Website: macys
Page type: billing-address
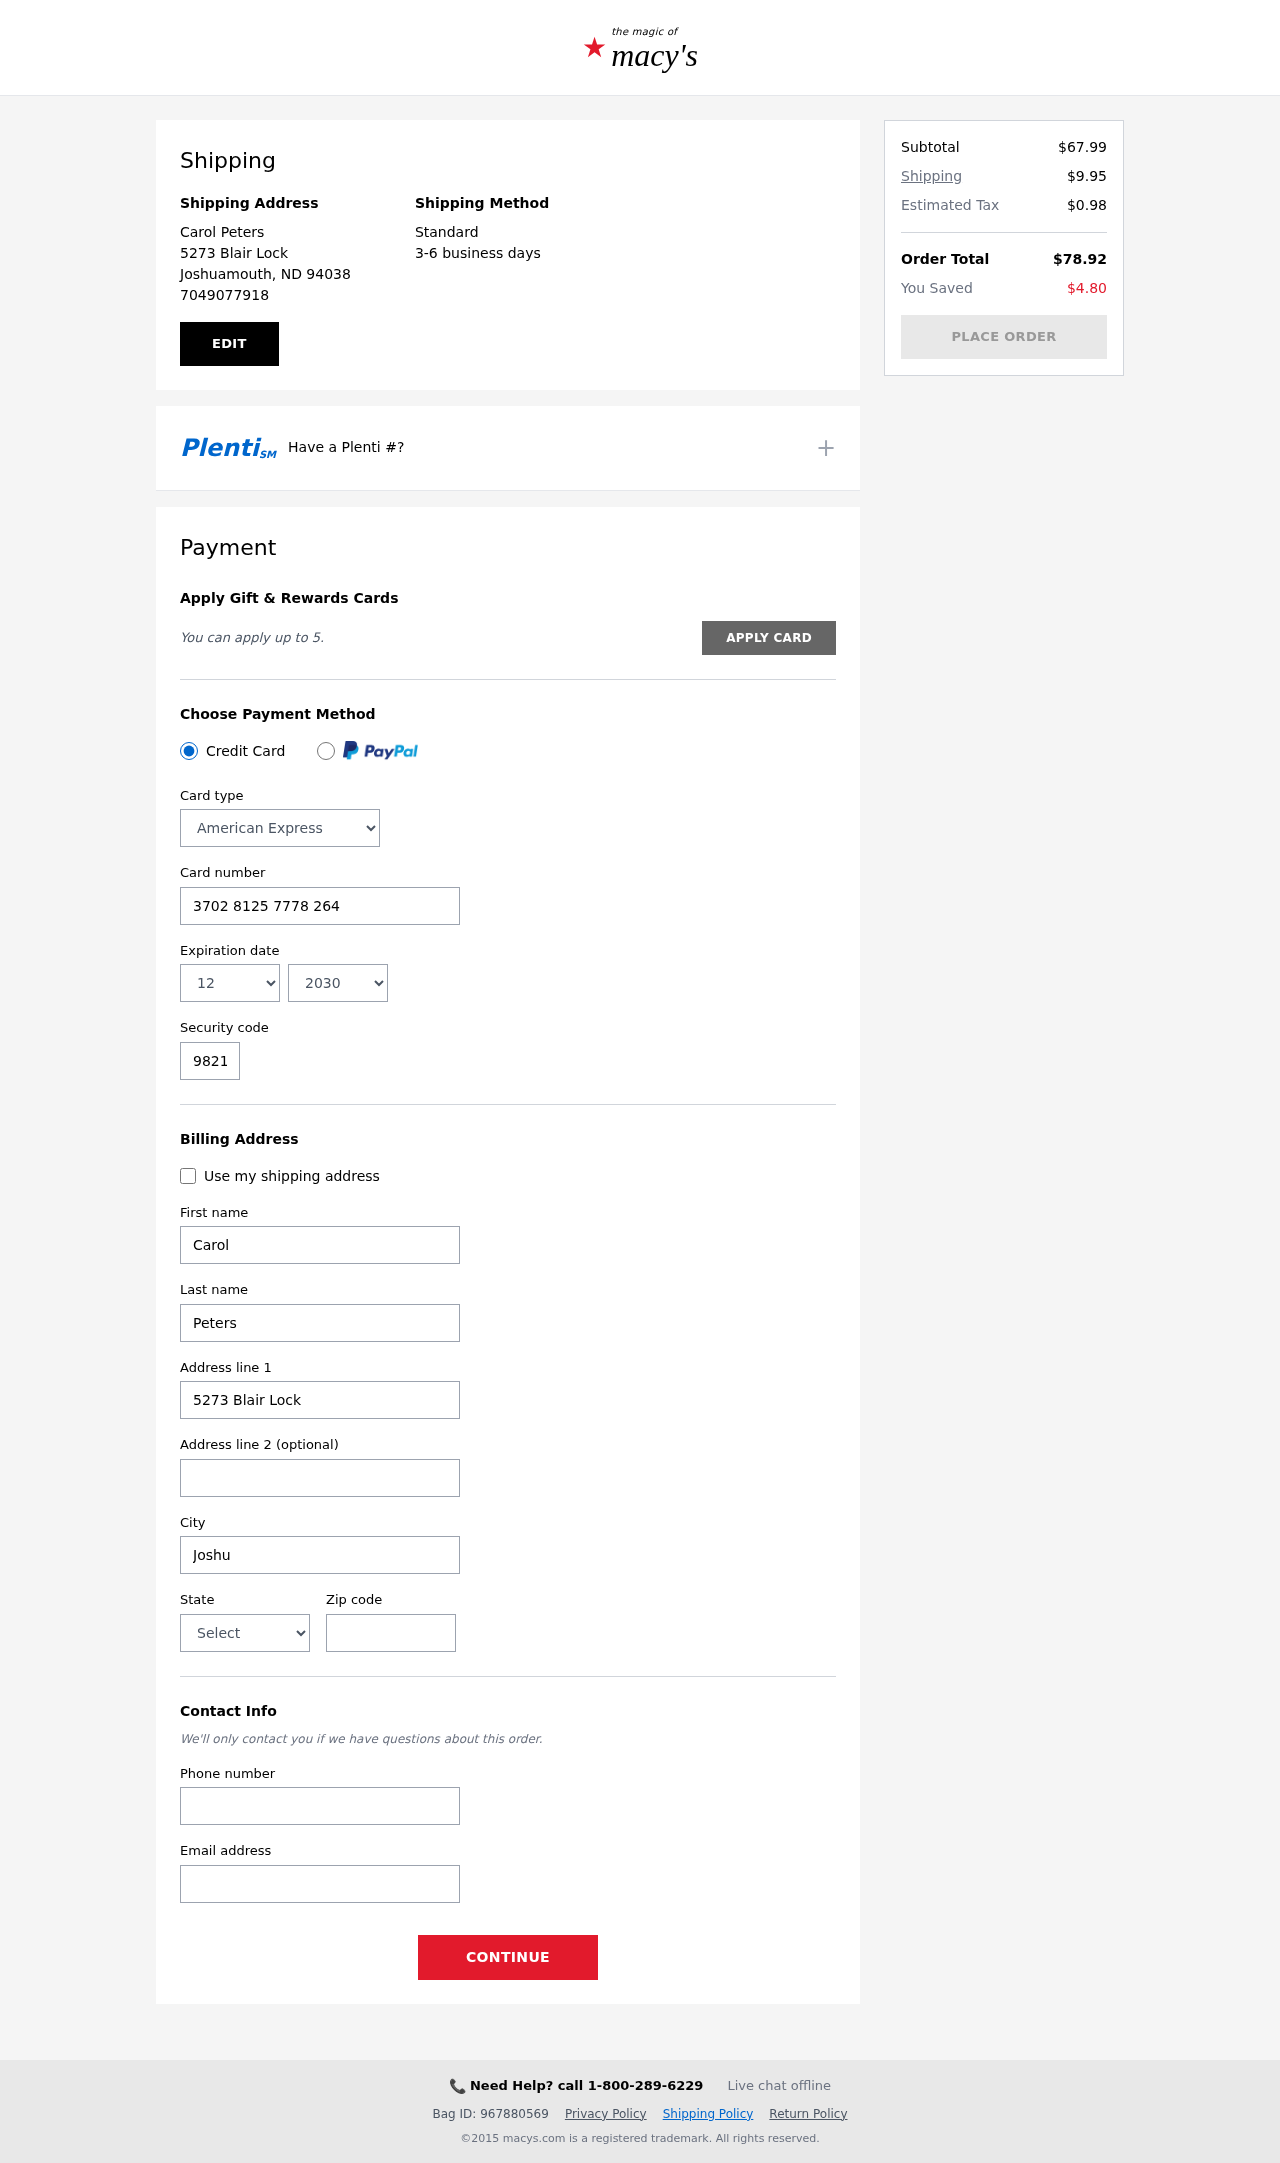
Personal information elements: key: PII_CARD_CVV
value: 9821
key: PII_CARD_EXPIRY_MONTH
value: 12
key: PII_CARD_EXPIRY_YEAR
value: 30
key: PII_CARD_NUMBER
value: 3702 8125 7778 264
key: PII_CARD_TYPE
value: American Express
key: PII_CITY
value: Joshuamouth
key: PII_CITY_STATE_ZIP
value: Joshuamouth, ND 94038
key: PII_EMAIL
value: cpeters@gmail.com
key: PII_FIRSTNAME
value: Carol
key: PII_FULLNAME
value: Carol Peters
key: PII_LASTNAME
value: Peters
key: PII_PHONE
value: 7049077918
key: PII_POSTCODE
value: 94038
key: PII_STATE
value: North Dakota
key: PII_STREET
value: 5273 Blair Lock
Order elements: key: ORDER_SUBTOTAL
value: $67.99
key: ORDER_SHIPPING_COST
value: $9.95
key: ORDER_TAX
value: $0.98
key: ORDER_TOTAL
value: $78.92
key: ORDER_SAVINGS
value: $4.80